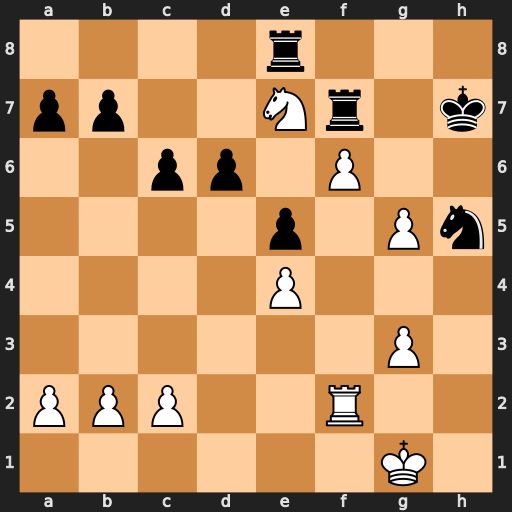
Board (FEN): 4r3/pp2Nr1k/2pp1P2/4p1Pn/4P3/6P1/PPP2R2/6K1
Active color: w
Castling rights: -
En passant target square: -
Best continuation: g6+ Kh6 gxf7